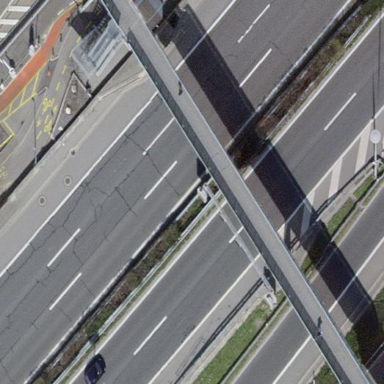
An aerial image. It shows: Bridge with beam structure.